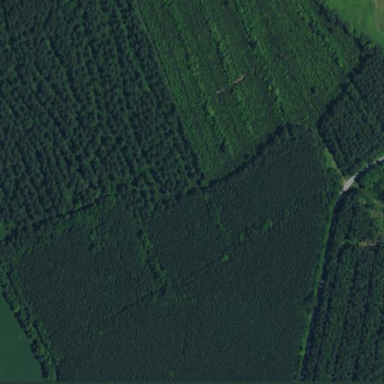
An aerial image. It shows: Nature reserve in woodland area.